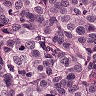
Metastatic tissue present: yes